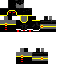
A female skeleton skin with dark skin, wearing brown helmet dressed in a black hoodie and black pants, featuring a closed mouth.